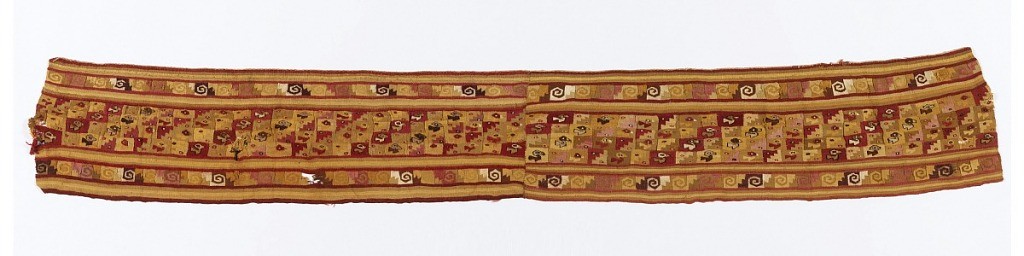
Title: Textile
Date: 15th century
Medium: wool Technique: slit tapestry
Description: Long panel in bright clear colors: many shades of yellow and buff, with pink, cherry and dark red, eggplant, and some white, and a little black for outlining. Horizontal pattern of white central row of small squares arranged on diagonal, either containing a stylized bird in a contrasting color, or divided into two stepped triangles of contrasting colors. Plain bands of buff, yellow and brown separate center from flanking outer rows of angular fretted running-wave pattern. Continuous guard-bands of red, yellow and buff on both edges. Wefts: unspun or weakly Z-spun, very closely packed. Warp: 2-ply tightly S-twisted undyed wool, about 25 per inch. The long sides are loom-endings. Panel made up of two equal lengths, stitched together, indicating tapestry loom about 24.5" wide. All selvages present. Reversible.